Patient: sex F, age 68
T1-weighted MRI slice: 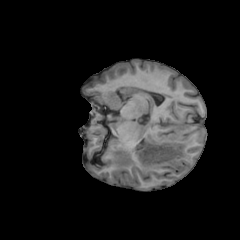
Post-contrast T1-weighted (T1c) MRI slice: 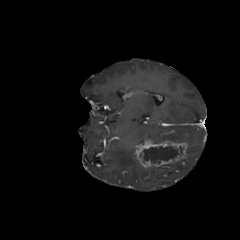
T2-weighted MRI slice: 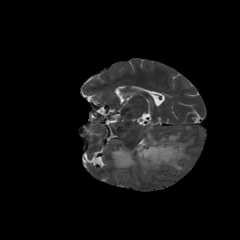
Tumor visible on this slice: yes
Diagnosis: Glioblastoma, IDH-wildtype
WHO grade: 4